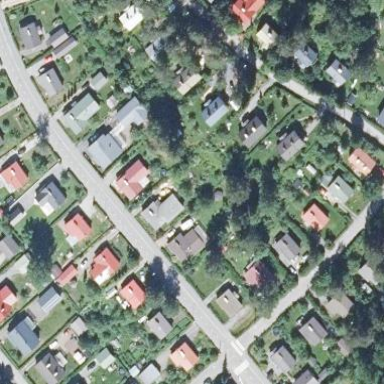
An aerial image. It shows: Residential area.